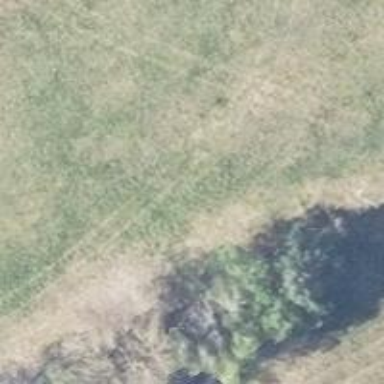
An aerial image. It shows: Grass path.